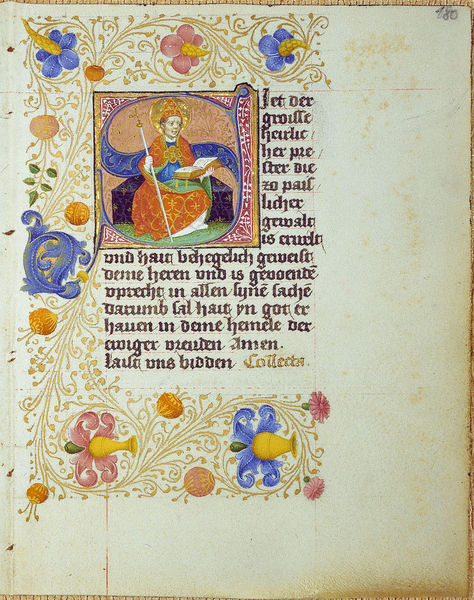
Titel: Lochner-Gebetsbuch
Künstler: Stefan Lochner
Institution: Darmstadt, Universitäts- und Landesbibliothek
Schlagwörter: blau, gelb, grün, blume, blumen, hut, rot, beige, muster, ornament, alt, gold, mantel, ranken, schrift, stab, bank, bischof, papst, dekor, floral, ornamente, deutsch, buch, seite, illustration, text, buchstabe, buchstaben, initiale, buchseite, heiligenschein, gotisch, heiliger, mitra, ornat, lateinisch, stundenbuch, s, 180